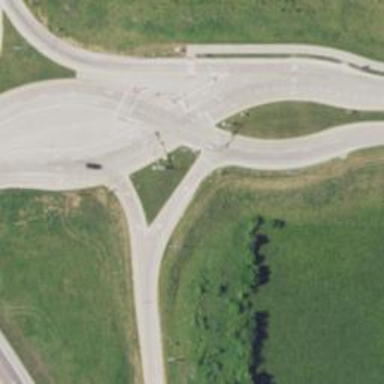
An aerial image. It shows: Motorway junction.